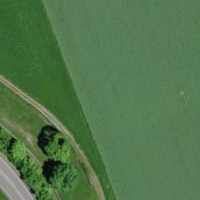
EUNIS habitat code: 52
Species observed at this site:
Vicia sepium